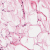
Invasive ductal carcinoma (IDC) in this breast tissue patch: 0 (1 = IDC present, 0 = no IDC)